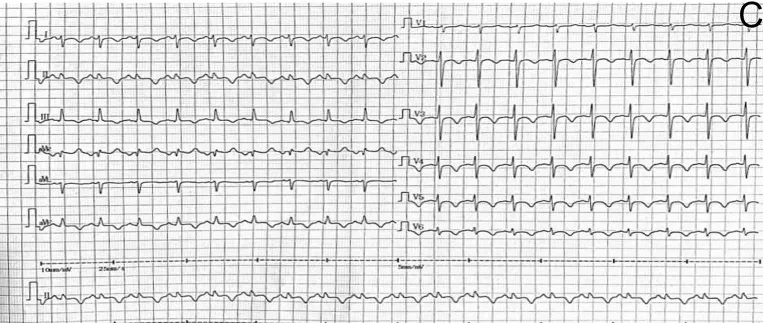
(C) Electrocardiography showed inverted T waves in leads I, II, III, aVF, and V2~6, and a prolonged QT interval.
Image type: electrography (ekg)